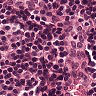
Metastatic tissue present: no